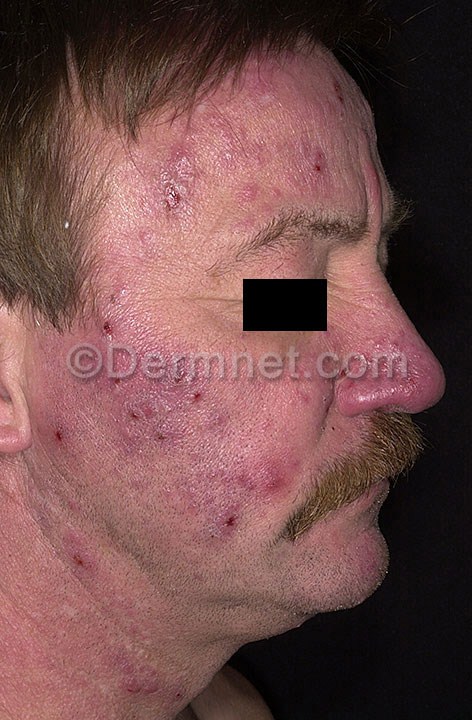
Disease: Acne and Rosacea Photos